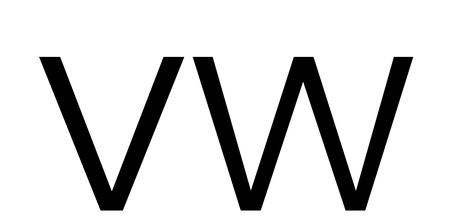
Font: Poppins-Light